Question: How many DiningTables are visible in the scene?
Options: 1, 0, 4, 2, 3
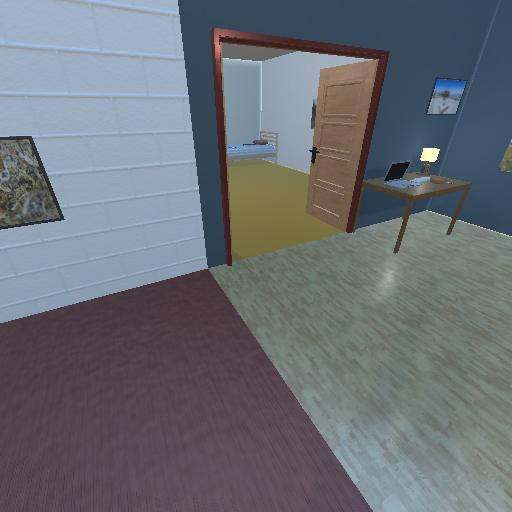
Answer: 1